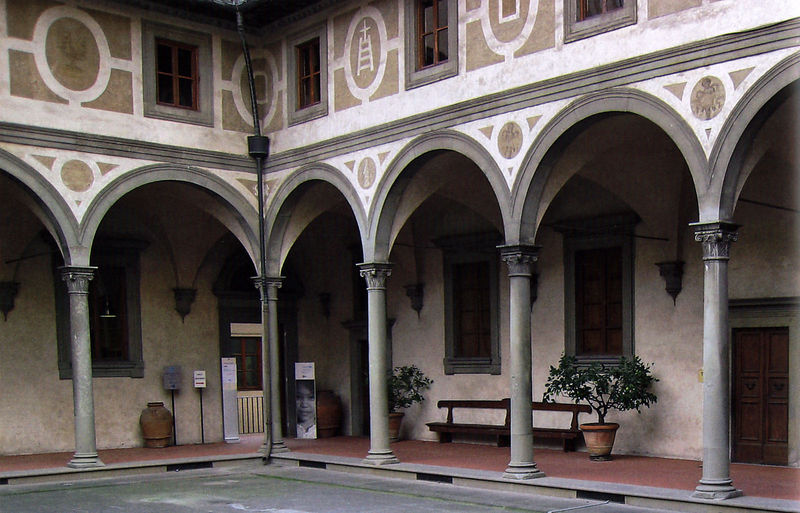
Titel: Ospedale degli Innocenti
Künstler: Filippo Brunelleschi
Standort: Florenz (EU - I - Toskana)
Schlagwörter: weiß, braun, fenster, frau, grau, holz, marmor, säule, säulen, tür, haus, rot, beige, bild, busch, boden, pflanze, pflanzen, rund, vase, kübel, terrasse, bogen, italien, hof, türe, bank, rundbogen, leiter, ornamente, foto, bögen, eingang, arkade, innenhof, gewölbe, medaillon, kloster, kreuz, plakat, arkaden, bänke, kapitelle, kapitell, wandschmuck, wappen, gotisch, ionisch, fensterbrett, bemalung, korinthisch, geometrie, verzierungen, säulengang, kreuzgang, korintisch, atrium, rundgang, alberti, rondo, plfanze, trasse, bonsai, kübelpflanzen, 1400